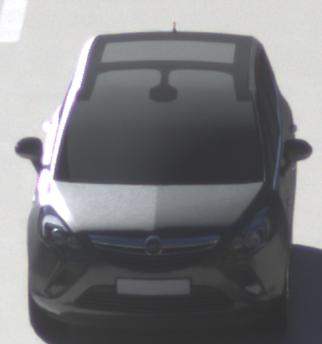
Make: Opel
Model: Zafira Tourer 1.8
Detailed model: Zafira (C) Tourer
Model produced from: 2012/01
Model produced until: 2015/06
Doors: 5
Color: gray
Road condition: wet road
Daytime: morning or afternoon
Contrast: high contrast